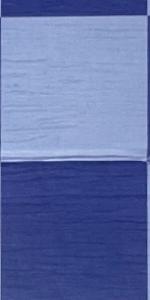
Label: Empty